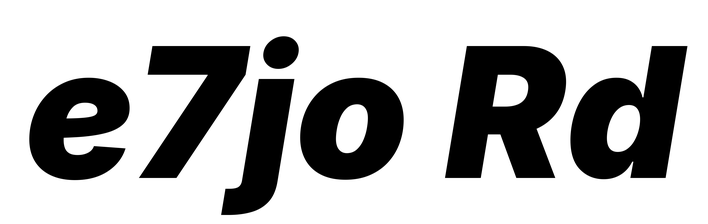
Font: Inter-Italic_Black_Italic